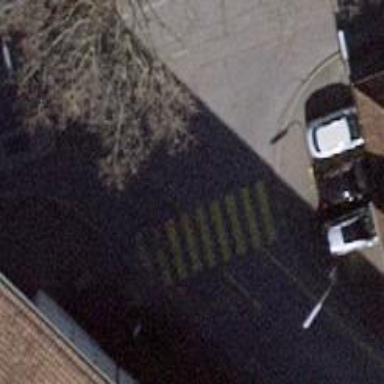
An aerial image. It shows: Marked zebra crossing on the road.